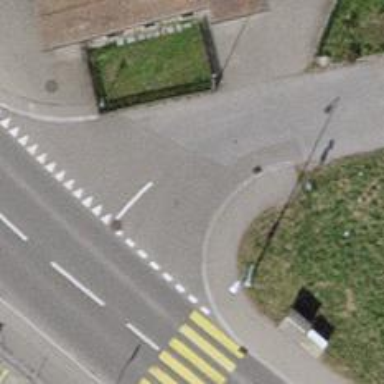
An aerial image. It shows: Unmarked crossing on footway.